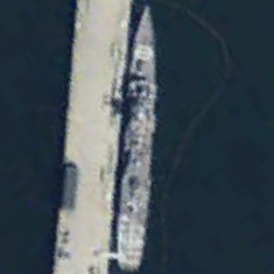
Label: cruiser